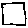
Label: square